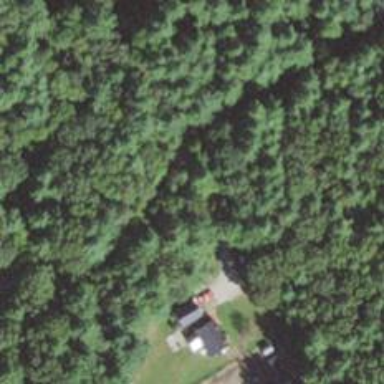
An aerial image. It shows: Residential driveway.